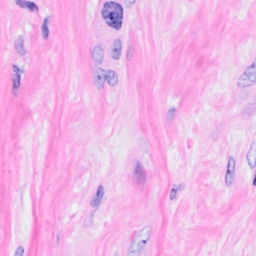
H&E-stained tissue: Breast